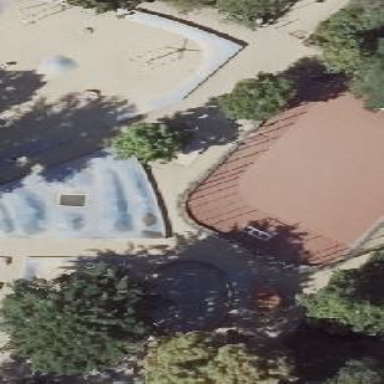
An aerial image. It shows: Playground featuring trampoline.